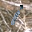
Label: 1